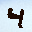
Label: 4